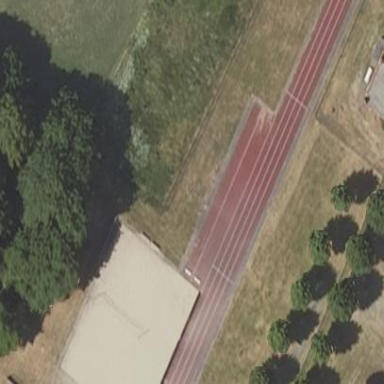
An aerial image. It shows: Track located within leisure land area.